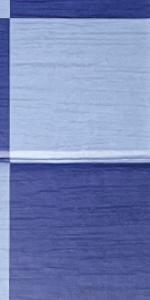
Label: Empty